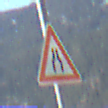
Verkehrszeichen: VerengteFahrbahn
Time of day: MorningAfternoon
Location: Outdoor (Nature)
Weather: PartlyCloudy
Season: NotSpecified
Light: Natural